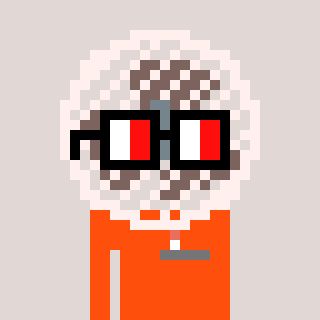
a pixel art character with square glasses with black frames and red eyes, a fan-shaped head and a orange-colored body on a warm background